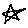
Label: star